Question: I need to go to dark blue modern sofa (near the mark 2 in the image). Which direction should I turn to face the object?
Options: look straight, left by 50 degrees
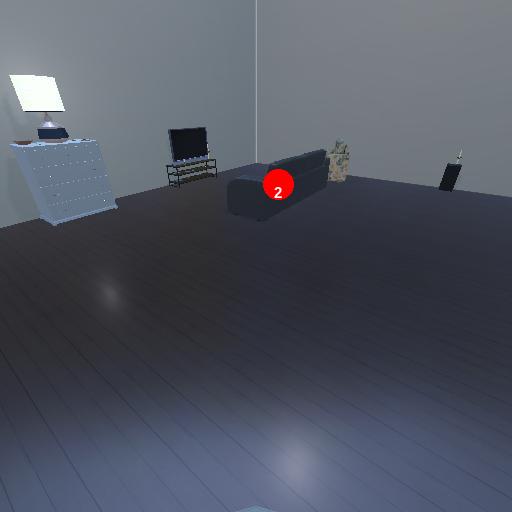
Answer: look straight